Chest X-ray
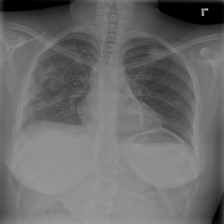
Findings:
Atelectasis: negative
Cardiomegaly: negative
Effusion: negative
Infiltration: negative
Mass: positive
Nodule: negative
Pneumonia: negative
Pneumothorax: negative
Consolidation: negative
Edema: negative
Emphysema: negative
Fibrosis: negative
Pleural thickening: negative
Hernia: negative